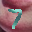
Label: 7